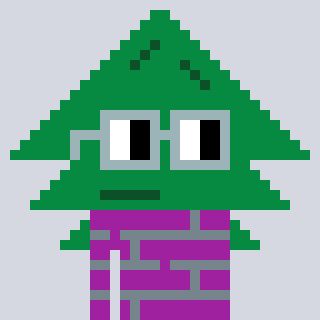
a pixel art character with square dark gray glasses, a fir-shaped head and a magenta-colored body on a cool background